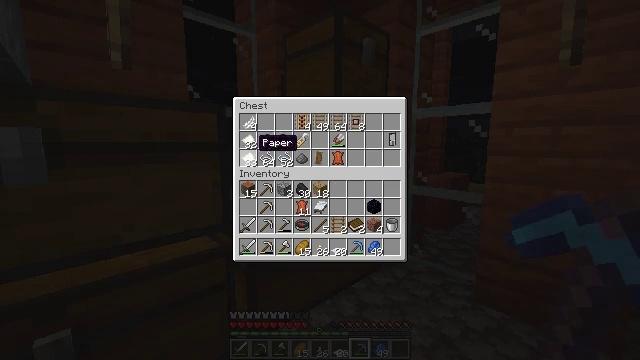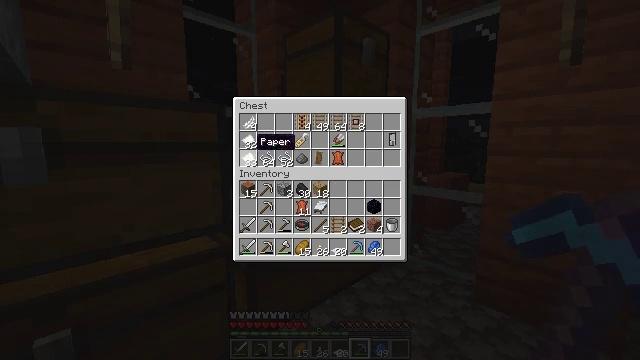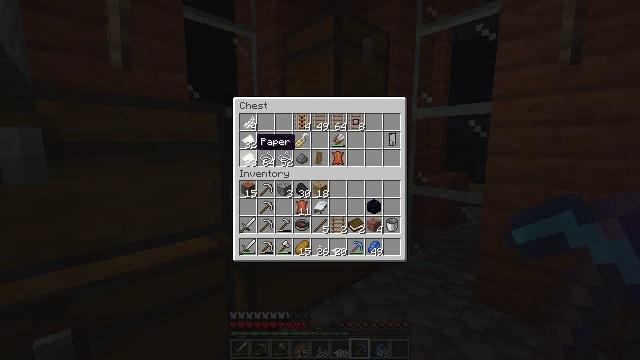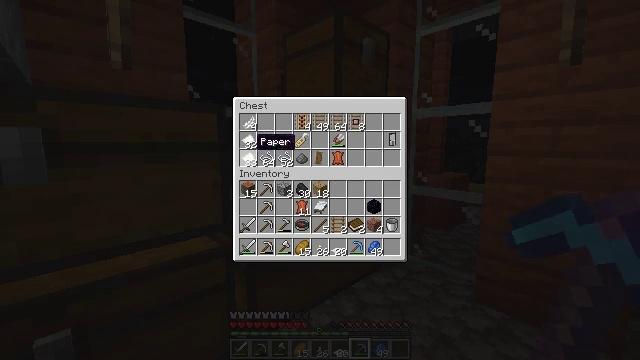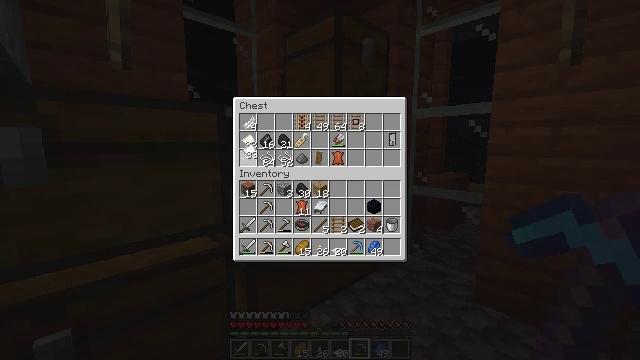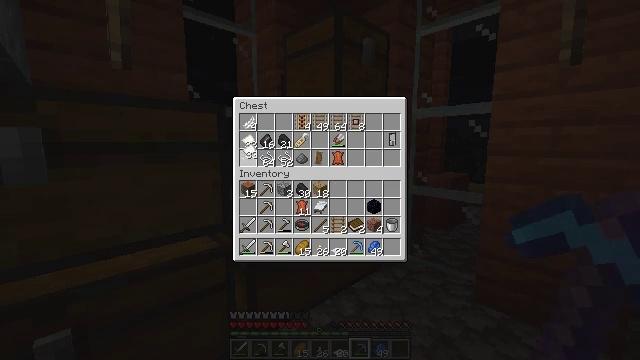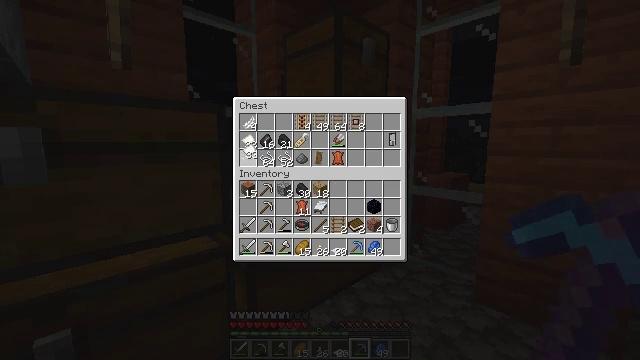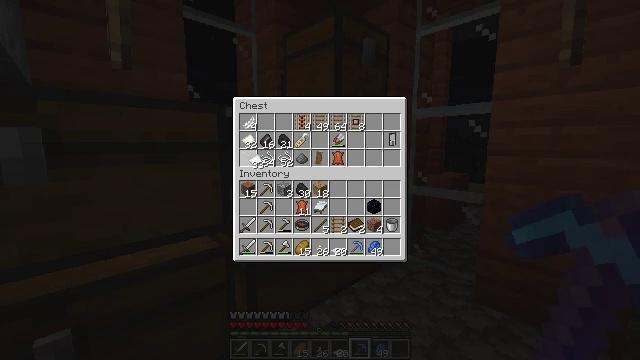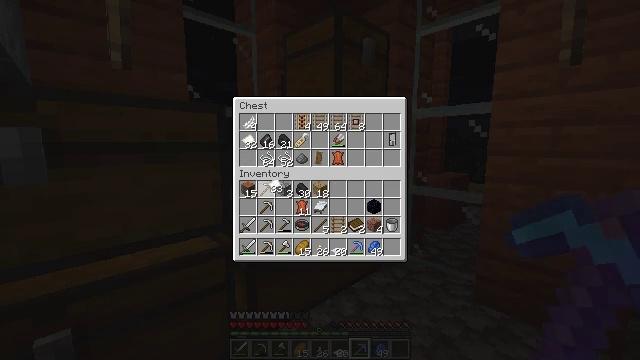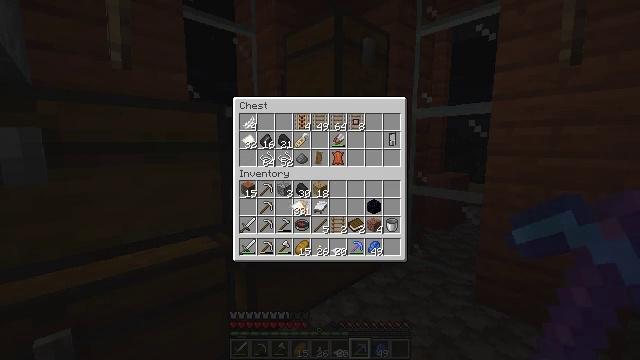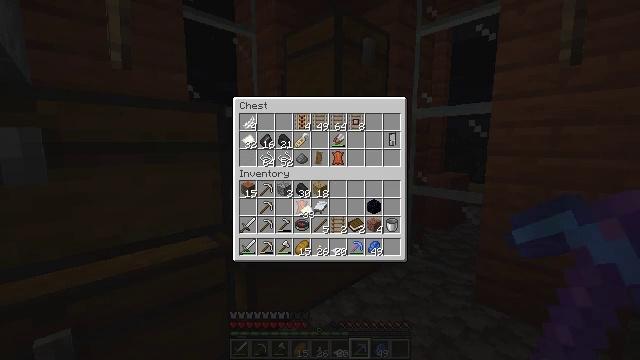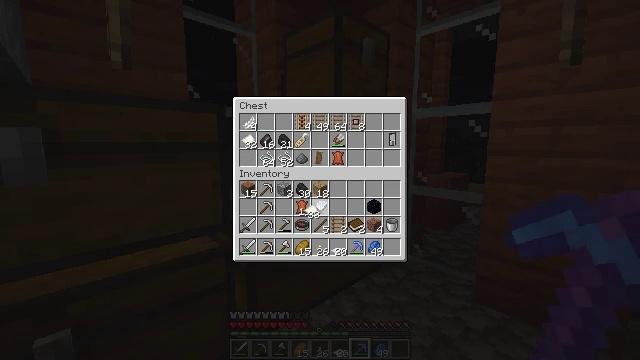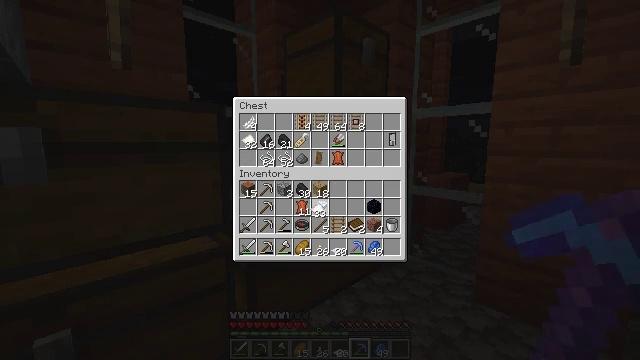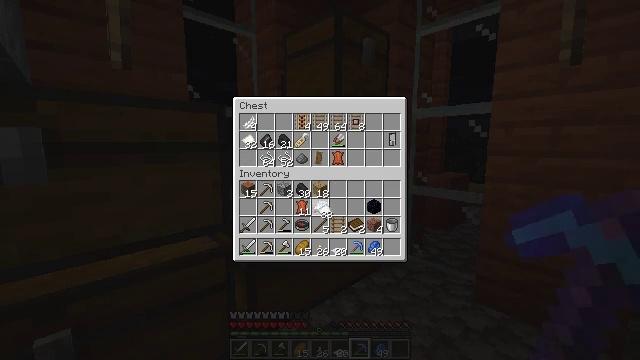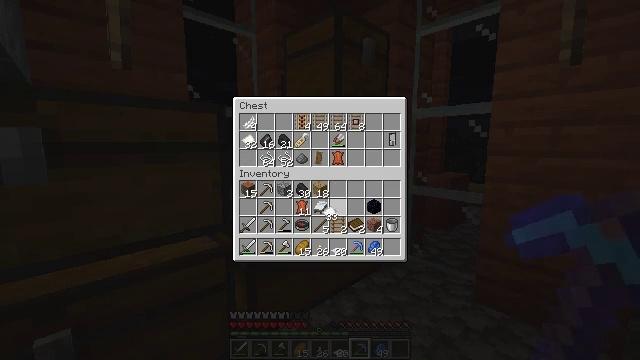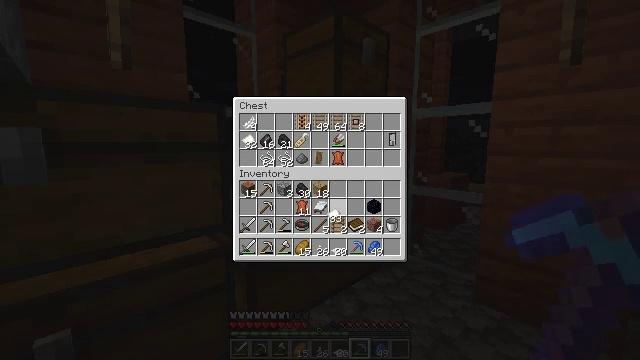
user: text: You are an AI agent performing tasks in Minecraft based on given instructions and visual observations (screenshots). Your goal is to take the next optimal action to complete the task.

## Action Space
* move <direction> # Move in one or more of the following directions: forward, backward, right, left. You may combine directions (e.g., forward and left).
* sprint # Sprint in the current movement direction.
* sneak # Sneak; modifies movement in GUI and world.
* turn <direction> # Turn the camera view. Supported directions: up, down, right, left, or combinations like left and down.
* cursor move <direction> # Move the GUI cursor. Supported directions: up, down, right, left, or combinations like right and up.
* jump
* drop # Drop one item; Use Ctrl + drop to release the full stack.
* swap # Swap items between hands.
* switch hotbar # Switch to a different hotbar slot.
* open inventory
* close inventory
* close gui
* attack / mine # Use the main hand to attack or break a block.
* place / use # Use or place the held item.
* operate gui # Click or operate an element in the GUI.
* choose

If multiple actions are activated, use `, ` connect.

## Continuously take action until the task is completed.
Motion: motion action
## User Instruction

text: Combine paper and leather on the crafting table to craft a book.
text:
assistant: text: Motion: no_op
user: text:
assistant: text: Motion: no_op
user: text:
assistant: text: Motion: no_op
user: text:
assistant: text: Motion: attack / mine
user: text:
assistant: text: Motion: attack / mine
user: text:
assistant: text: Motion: attack / mine
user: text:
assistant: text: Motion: turn down
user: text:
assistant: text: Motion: turn right and down
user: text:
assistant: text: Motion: turn right and down
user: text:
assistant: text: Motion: turn right
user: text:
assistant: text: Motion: no_op
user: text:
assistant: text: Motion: no_op
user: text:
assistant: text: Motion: turn right
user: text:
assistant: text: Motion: no_op
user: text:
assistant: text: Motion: no_op
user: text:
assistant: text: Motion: no_op
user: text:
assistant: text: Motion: no_op
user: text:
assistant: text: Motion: no_op
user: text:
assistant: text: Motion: no_op
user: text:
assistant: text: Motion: no_op
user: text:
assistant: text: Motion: no_op
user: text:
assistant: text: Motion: attack / mine
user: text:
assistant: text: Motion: attack / mine
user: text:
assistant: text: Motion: attack / mine
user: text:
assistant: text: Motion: attack / mine
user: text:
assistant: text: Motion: no_op
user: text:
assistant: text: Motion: no_op
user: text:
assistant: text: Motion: no_op
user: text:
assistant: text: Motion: no_op
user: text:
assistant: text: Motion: no_op